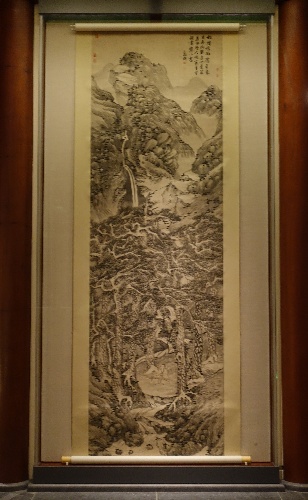
Title: 明　文徵明　松陰飛瀑圖　 軸|Recluse playing the zither in a pine grove
Artist: Wen Zhengming
Artist bio: Chinese, 1470–1559
Date: ca. 1540
Object type: Hanging scroll
Classification: Paintings
Medium: Hanging scroll; ink on paper
Culture: China
Period: Ming dynasty (1368–1644)
Dimensions: Image: 137 1/2 x 40 1/2 in. (349.3 x 102.9 cm)
Overall with mounting: 193 1/2 x 50 3/8 in. (491.5 x 128 cm)
Overall with knobs: 193 1/2 x 55 7/8 in. (491.5 x 141.9 cm)
Department: Asian Art
Credit line: Edward Elliott Family Collection, Purchase, The Dillon Fund Gift, 1982
Accession year: 1982
Repository: Metropolitan Museum of Art, New York, NY